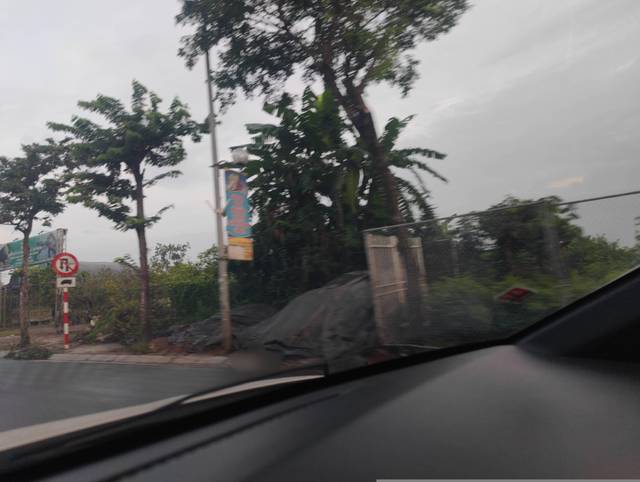
Region: Vietnam
Coordinates: 20.996, 105.93